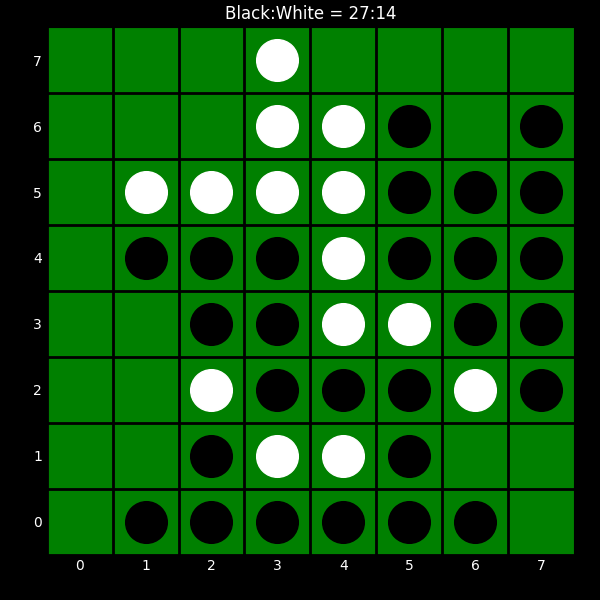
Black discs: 27
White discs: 14